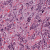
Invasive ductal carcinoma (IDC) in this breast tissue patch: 1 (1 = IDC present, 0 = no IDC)